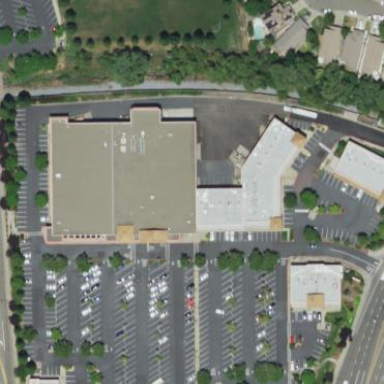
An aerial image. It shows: Retail area.